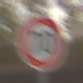
Verkehrszeichen: Geschwindigkeit70
Umgebung: Outdoor, Nature
Tageszeit: MorningAfternoon
Wetter: Overcast
Licht: Natural
Jahreszeit: NotSpecified
Kontrast: LowContrast